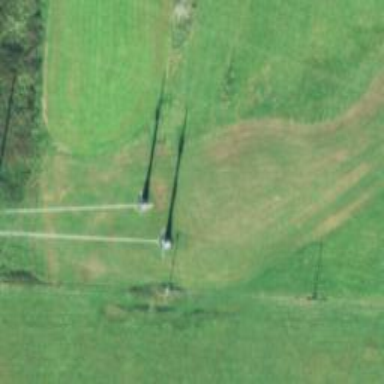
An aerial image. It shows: Power tower.